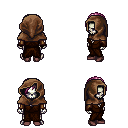
a pixel art fantasy rpg character, male body template, skeleton, brown robe, white pants, pink parted hairstyle, cloth hood, leather bracers, maroon shoes, four views (front, back, left, right), 2x2 character sprite sheet, small pixel art, hard edges, no anti-aliasing